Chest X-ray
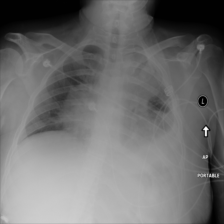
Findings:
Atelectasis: positive
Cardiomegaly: negative
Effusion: positive
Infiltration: negative
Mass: positive
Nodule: negative
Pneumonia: negative
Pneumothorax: negative
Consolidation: negative
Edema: negative
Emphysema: negative
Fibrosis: negative
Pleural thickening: negative
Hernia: negative